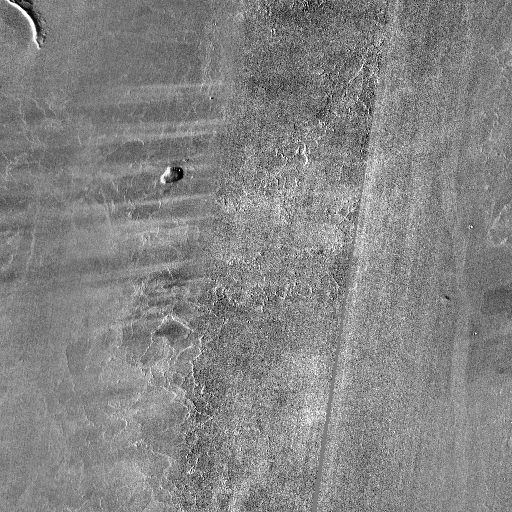
Crater classes present: Background